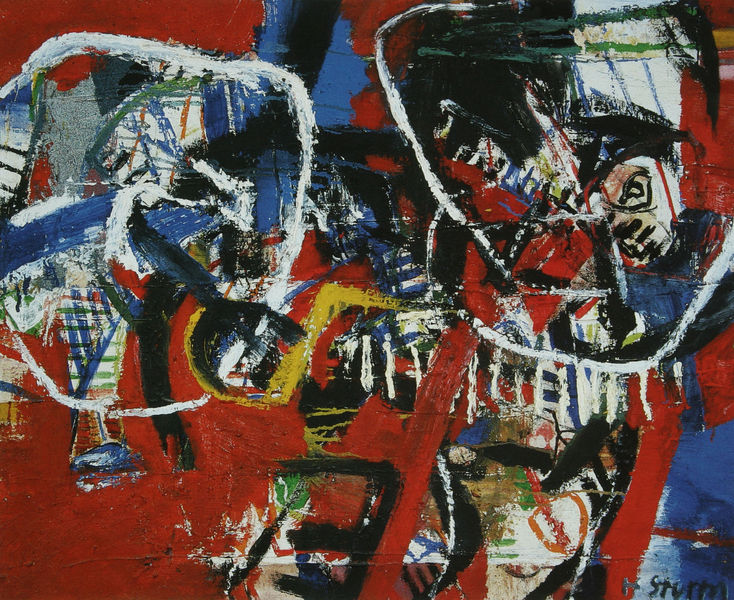
Künstler: Helmut Sturm
Standort: München
Institution: (Privatbesitz)
Schlagwörter: blau, mann, weiß, gelb, grün, bunt, schwarz, rot, expressionismus, gesicht, signatur, kreis, rund, chaos, farbig, abstrakt, modern, formen, linien, ausdruck, strom, sturm, streifen, striche, abstraktion, eckig, expressionistisch, form, revolution, streit, durcheinander, kreise, liniert, helmut sturm, helmuth sturm, bewegeung, nichtexpressionismus